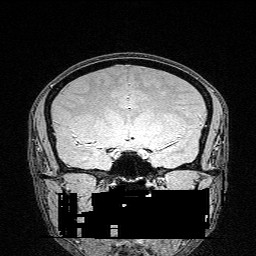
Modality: FLASH
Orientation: sagittal
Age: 24
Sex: female